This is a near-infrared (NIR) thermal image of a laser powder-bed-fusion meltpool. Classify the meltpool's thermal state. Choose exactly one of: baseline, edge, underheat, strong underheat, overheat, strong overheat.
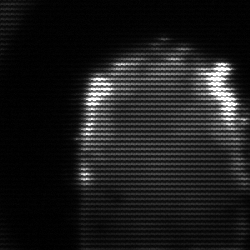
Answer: baseline